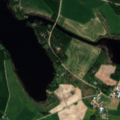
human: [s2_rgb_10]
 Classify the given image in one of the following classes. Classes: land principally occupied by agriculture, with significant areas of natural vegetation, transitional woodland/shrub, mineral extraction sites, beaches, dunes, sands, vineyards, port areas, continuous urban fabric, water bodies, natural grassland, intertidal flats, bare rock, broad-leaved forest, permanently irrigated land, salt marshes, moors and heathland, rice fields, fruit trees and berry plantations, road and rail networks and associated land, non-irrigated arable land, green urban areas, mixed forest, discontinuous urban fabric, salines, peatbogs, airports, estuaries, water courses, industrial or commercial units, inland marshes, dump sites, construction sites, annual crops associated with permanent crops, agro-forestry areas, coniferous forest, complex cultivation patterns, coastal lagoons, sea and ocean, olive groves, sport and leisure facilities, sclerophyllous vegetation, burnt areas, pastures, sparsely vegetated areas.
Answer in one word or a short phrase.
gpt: non-irrigated arable land, land principally occupied by agriculture, with significant areas of natural vegetation, mixed forest, water bodies